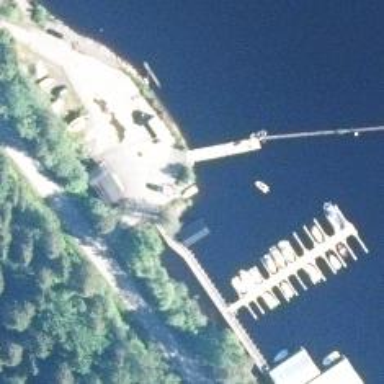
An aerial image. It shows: Slipway on leisure land.